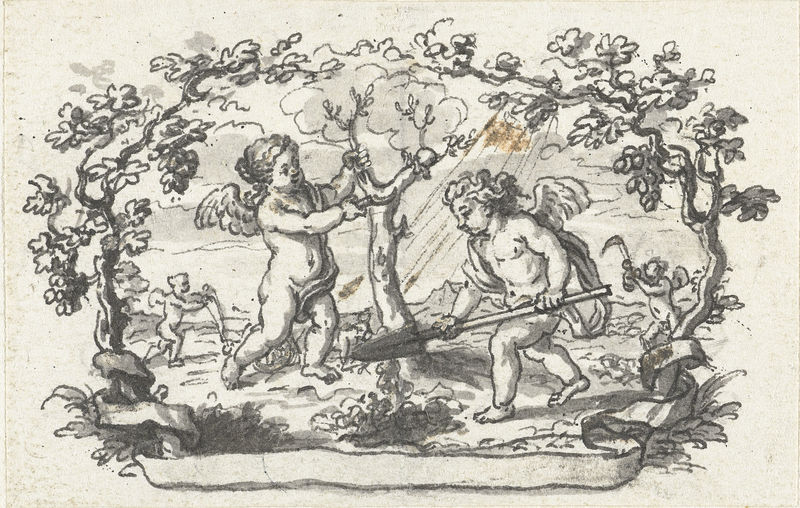
Titel: Vignet met twee putti die een boom planten
Künstler: Bernard Picart
Standort: Amsterdam
Institution: Rijksmuseum
Schlagwörter: baum, nackt, schwarz, weiss, zeichnung, busch, sonne, kinder, engel, garten, sommer, ernte, farbe, grafik, herbst, baby, regen, babys, schwarzweiß, putti, schaufel, spaten, somme, doof, pflanzung, cherubin, setzling, schwarzwei0